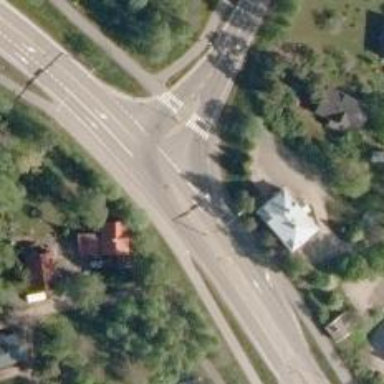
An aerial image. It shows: Secondary road with asphalt surface.